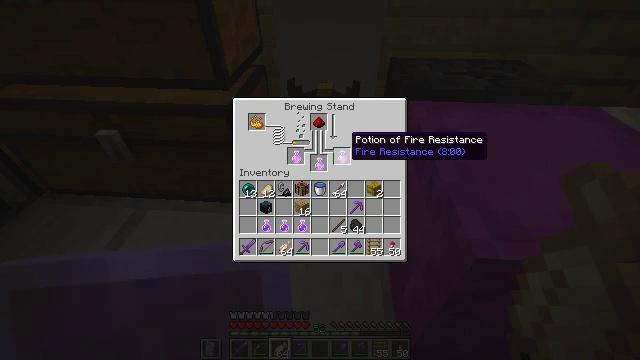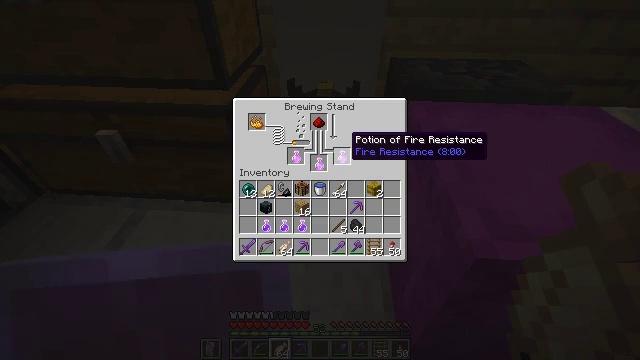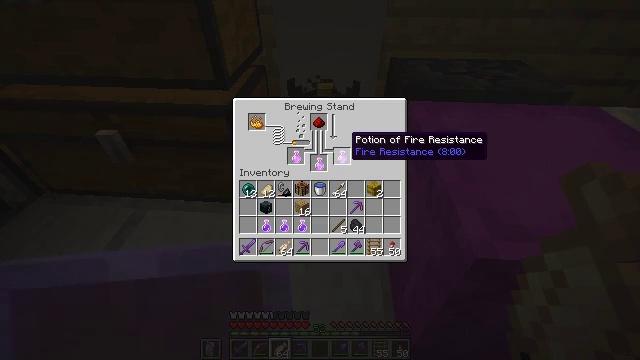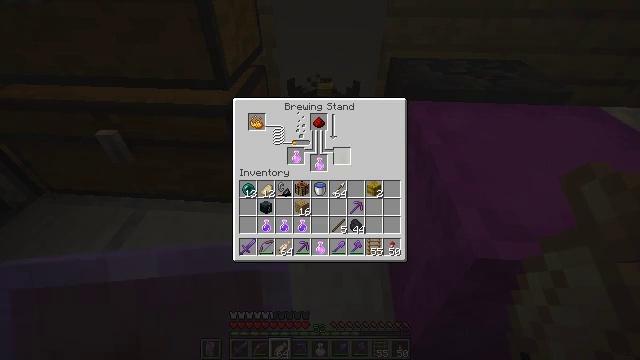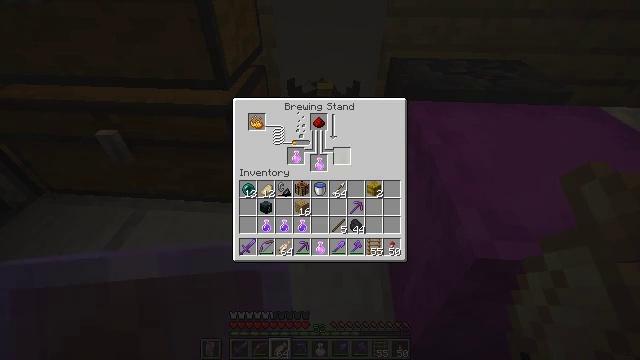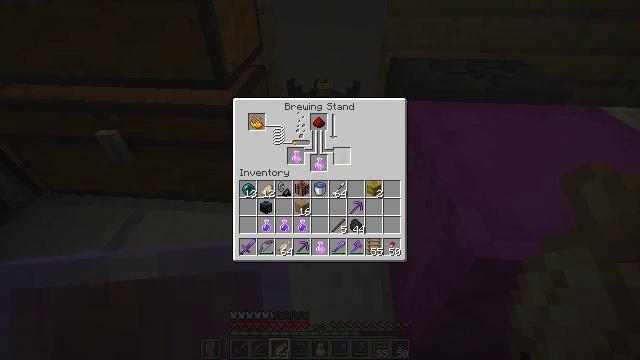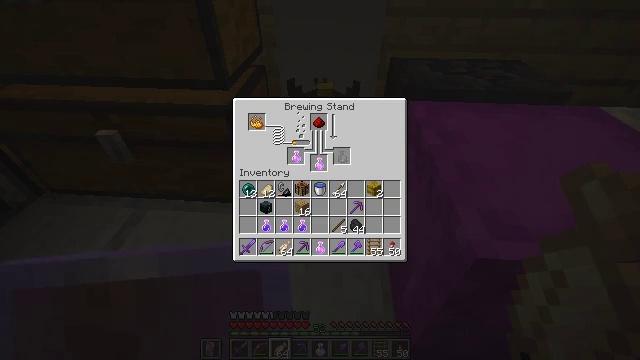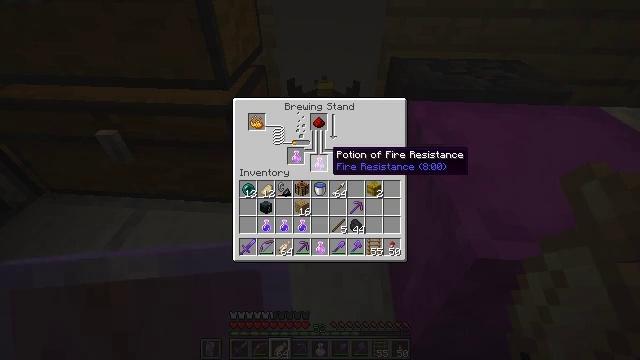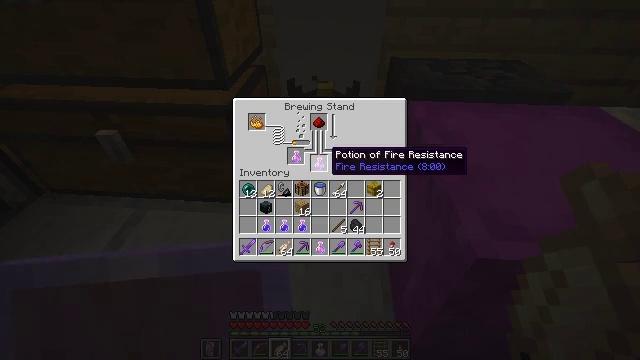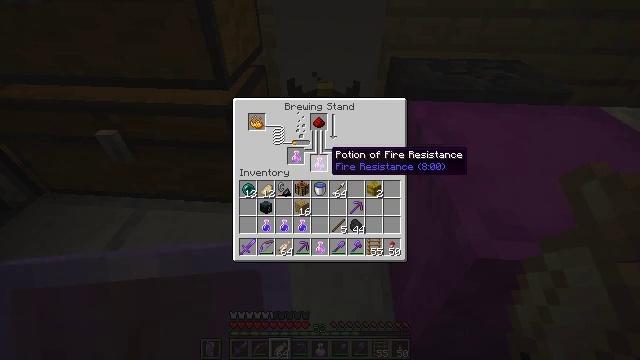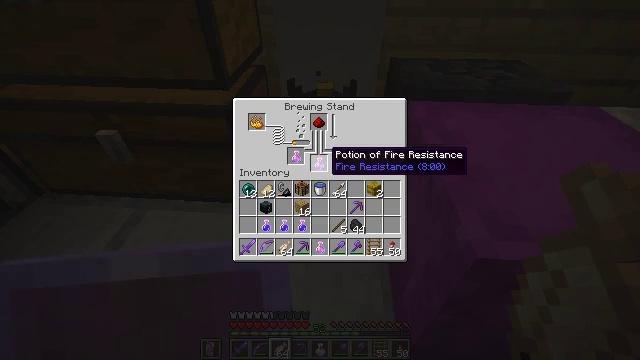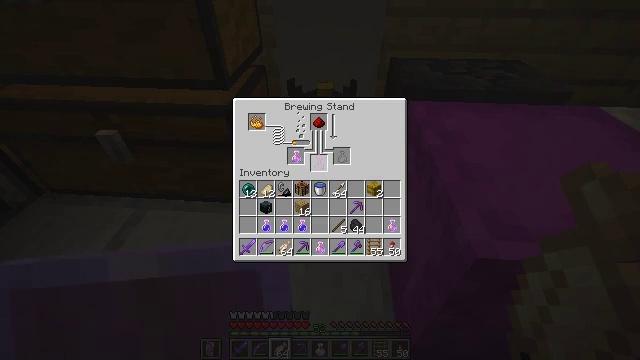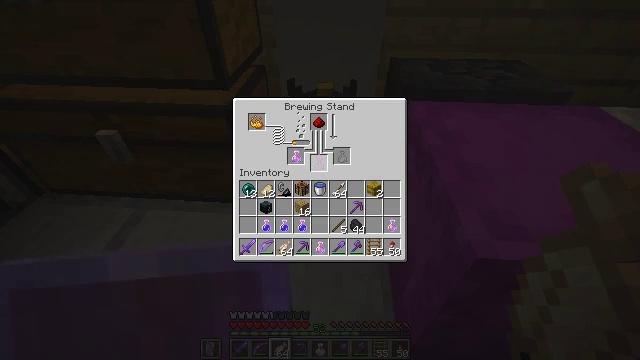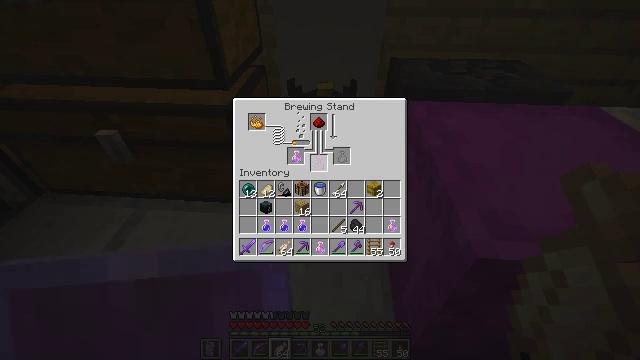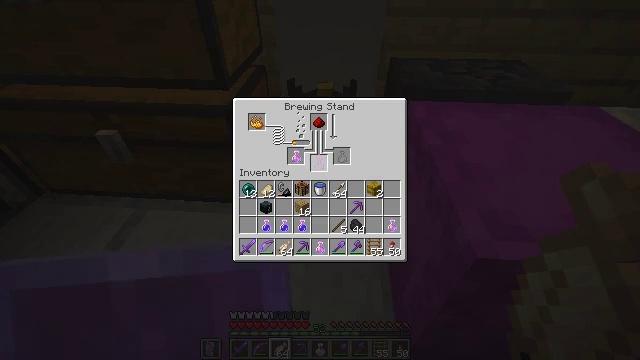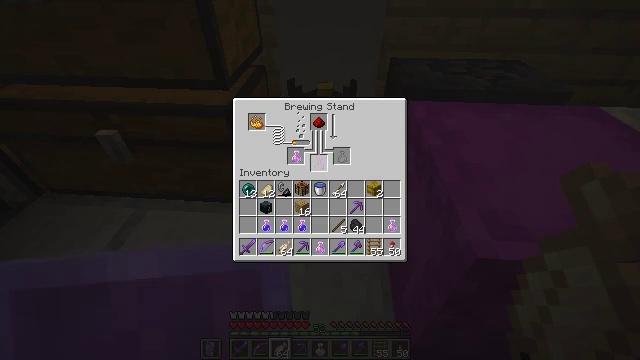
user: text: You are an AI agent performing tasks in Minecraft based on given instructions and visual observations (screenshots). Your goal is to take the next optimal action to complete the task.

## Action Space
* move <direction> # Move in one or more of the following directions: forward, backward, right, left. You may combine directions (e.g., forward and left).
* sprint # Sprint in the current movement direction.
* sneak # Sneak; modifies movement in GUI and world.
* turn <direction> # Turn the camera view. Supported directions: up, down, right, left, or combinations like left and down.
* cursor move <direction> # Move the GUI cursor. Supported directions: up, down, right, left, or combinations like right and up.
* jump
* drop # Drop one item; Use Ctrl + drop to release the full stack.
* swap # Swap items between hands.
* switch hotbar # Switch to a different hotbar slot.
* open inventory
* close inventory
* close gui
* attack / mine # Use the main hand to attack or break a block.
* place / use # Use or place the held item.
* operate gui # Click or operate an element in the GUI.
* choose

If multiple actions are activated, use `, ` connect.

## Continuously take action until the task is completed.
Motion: motion action
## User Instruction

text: Collect the magenta shulker box for storage.
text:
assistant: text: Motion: sneak
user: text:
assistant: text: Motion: sneak
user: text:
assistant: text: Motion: sneak, attack / mine
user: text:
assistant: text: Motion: sneak, attack / mine
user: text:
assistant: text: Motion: sneak, attack / mine
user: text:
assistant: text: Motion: sneak, turn left and down
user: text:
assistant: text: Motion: sneak
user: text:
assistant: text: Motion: sneak
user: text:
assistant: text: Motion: sneak
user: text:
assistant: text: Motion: sneak
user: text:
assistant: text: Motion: sneak, attack / mine
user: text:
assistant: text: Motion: sneak, attack / mine
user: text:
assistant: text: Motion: sneak, attack / mine
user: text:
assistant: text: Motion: sneak, turn left, attack / mine
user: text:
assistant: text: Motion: sneak
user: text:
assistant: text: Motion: sneak
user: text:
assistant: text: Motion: sneak
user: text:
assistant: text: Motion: sneak
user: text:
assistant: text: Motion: sneak
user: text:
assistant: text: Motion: sneak
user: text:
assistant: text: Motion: sneak, attack / mine
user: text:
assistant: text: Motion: sneak, attack / mine
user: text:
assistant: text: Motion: sneak
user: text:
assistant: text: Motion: no_op
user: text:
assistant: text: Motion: no_op
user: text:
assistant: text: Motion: no_op
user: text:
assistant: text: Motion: no_op
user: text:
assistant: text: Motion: no_op
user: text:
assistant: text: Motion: no_op
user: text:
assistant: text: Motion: no_op